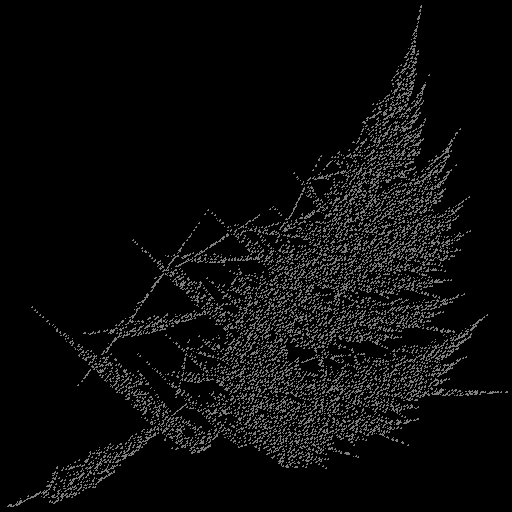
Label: turbanshell